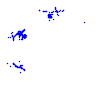
Particle: proton